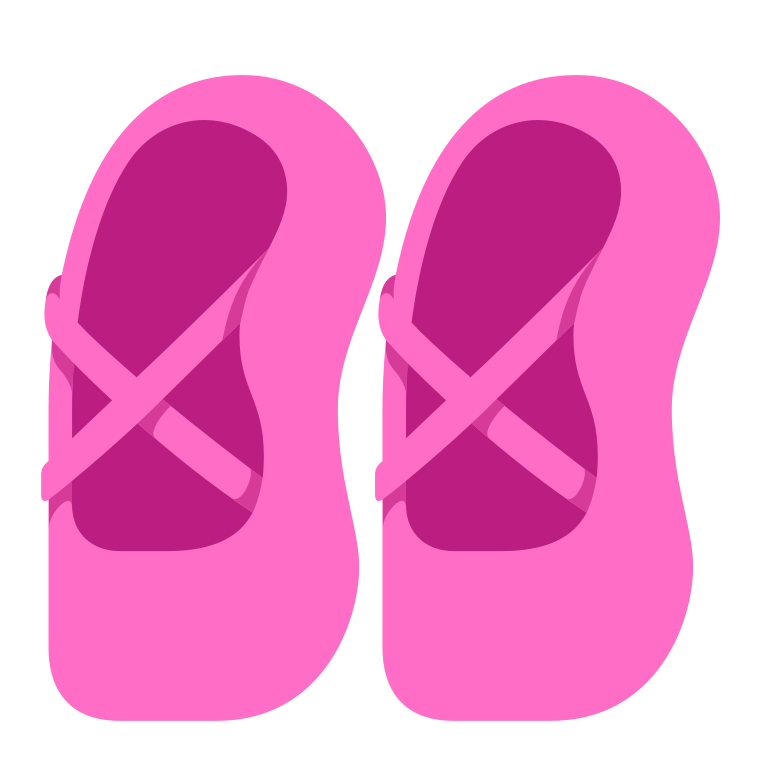
ballet shoes flat